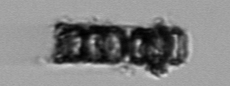
Label: Paralia_sulcata